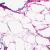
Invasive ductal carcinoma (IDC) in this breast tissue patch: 0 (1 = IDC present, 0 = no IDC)